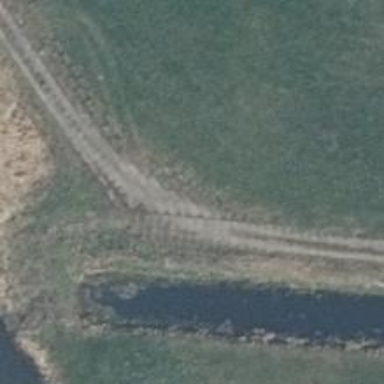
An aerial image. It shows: Concrete track with grade 2 tracktype.